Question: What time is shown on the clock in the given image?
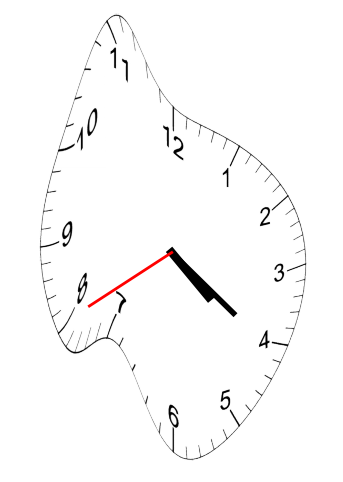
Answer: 04:20:40